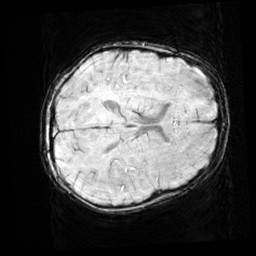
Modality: SWI
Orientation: axial
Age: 12
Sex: male
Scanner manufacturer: siemens
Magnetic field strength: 3 T
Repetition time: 0.027 s
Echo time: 0.02 s